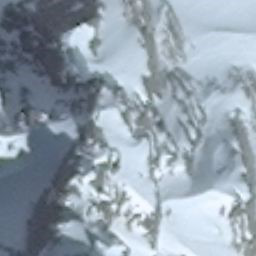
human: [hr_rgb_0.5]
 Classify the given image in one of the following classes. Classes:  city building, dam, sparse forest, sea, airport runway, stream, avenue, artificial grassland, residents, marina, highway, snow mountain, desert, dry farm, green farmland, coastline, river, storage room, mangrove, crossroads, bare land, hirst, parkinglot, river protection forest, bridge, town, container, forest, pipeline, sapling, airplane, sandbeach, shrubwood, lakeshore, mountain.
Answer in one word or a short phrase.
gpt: snow mountain